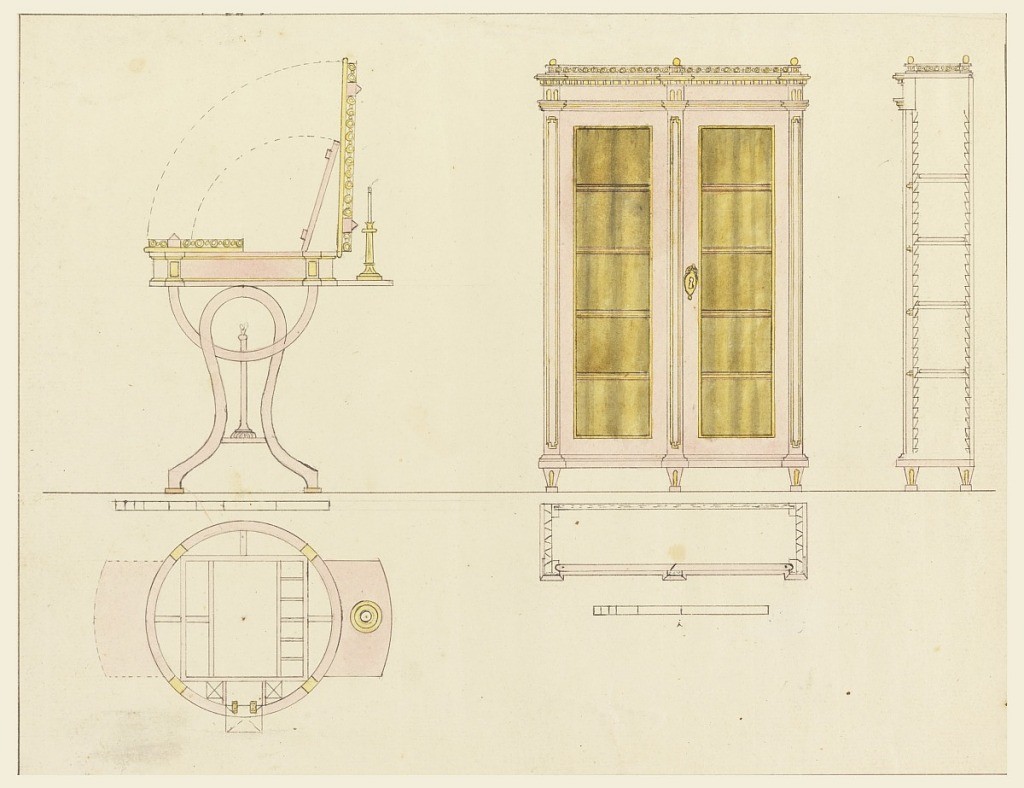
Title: Design for Mechanical Furniture: Dressing Table and Bookcase
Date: ca. 1805
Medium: Pen and ink, brush and watercolor on paper
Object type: Drawing
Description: Upper left, side elevation of a dressing table with fitted compartments; lower left, details of construction, show through top. Right, front elevation of a design for a bookcase with double glass doors, flanked by pilasters and surmounted by dentil mounting and railing cornice with center and corner finials. Details of construction, side and top. Scale below each piece.